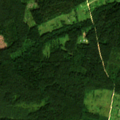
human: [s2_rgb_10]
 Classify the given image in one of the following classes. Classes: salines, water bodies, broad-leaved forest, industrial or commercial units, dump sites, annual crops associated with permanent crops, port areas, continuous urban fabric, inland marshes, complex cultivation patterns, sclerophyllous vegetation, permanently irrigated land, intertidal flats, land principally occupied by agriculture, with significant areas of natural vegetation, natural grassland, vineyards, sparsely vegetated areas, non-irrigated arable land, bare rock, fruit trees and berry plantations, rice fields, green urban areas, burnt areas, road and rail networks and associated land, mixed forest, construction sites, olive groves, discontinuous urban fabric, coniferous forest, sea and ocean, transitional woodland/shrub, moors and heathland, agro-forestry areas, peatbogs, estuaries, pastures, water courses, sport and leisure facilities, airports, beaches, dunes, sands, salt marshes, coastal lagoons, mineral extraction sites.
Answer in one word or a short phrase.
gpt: complex cultivation patterns, land principally occupied by agriculture, with significant areas of natural vegetation, coniferous forest, mixed forest